Field crop: tomato
Growth stage: 2
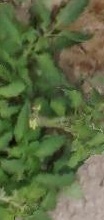
Species: tomato